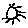
Label: sun